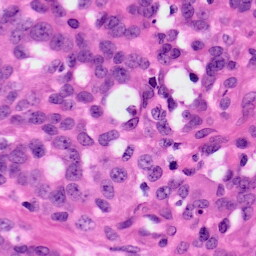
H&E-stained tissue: Ovarian